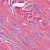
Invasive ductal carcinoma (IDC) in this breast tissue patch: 0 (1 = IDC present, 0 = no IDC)